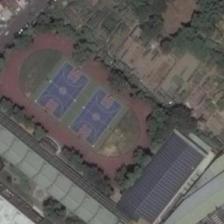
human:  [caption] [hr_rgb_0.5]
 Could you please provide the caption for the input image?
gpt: a playground with two basketball fields in it is surroundeded by many buildings and green trees .

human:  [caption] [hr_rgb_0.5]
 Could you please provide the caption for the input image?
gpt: lush trees and several buildings encircle this playground which is composed of two basketball courts .

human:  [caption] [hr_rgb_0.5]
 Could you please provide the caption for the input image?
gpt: two basketball fields and many trees surrounded .

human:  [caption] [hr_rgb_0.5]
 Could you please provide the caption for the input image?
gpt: several large buildings and many green plants are around a playground with two basketball fields in it .

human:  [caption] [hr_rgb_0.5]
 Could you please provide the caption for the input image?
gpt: a playground with two basketball fields is surrounded by many trees and houses .